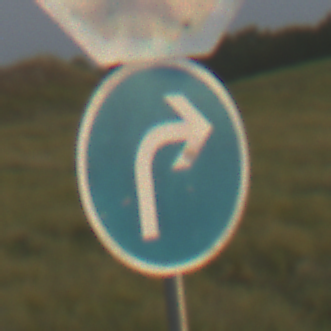
Verkehrszeichen: VorgeschriebeneFahrtrichtungRechts
Zusatzzeichen oben: Stop
Umgebung: Outdoor, Nature
Tageszeit: SunriseSunset
Wetter: PartlyCloudy
Licht: Natural
Jahreszeit: NotSpecified
Kontrast: MediumContrast